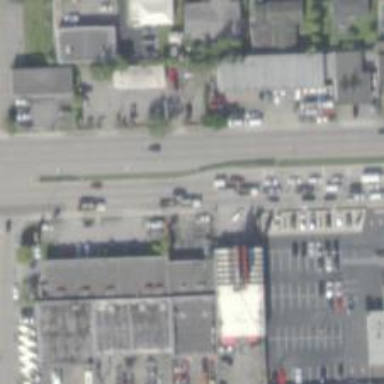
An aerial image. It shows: Primary highway with separate asphalt sidewalk.